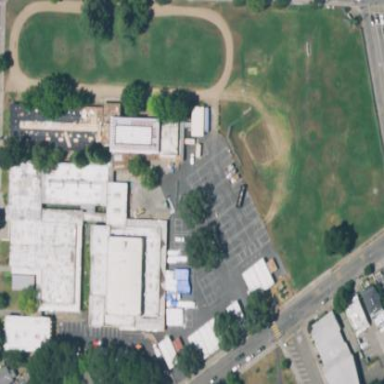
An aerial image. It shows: School.